Aerial crown-view tile of a tropical tree (Barro Colorado Island, Panama), acquired 20250124:
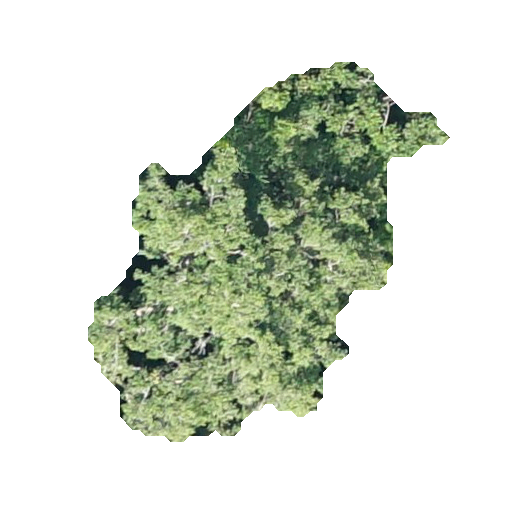
Species: Brosimum alicastrum
GBIF accepted scientific name: Brosimum alicastrum
Crown area: 115.452 m²